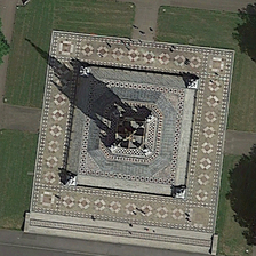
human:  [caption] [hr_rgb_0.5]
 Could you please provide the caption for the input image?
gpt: In the center of the square square there is a tall building surrounded by decorative prints

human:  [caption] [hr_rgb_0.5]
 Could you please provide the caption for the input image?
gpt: In the center of a square is a tall building, surrounded by decorative prints

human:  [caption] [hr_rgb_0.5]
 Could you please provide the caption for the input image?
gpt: In the center of a square square square is a tall building decorated with prints

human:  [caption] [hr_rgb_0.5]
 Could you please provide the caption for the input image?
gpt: In the center of the square, a tall circular pattern.

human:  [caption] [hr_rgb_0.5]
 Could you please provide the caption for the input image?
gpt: In the center of a square there is a tall building, surrounded by decorative impressions.